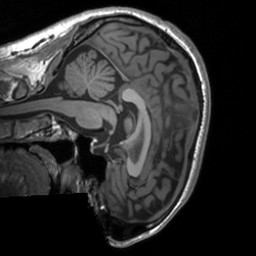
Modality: T1w
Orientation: sagittal
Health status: healthy
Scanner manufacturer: siemens
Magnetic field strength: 3 T
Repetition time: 1.9 s
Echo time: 0.00226 s